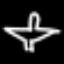
Label: airplane